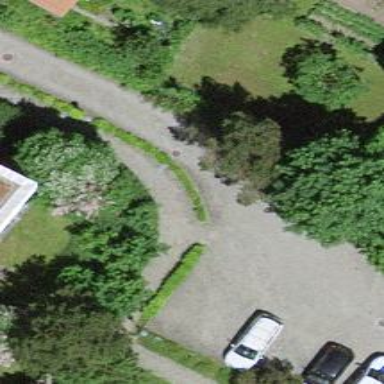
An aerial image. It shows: Driveway leading to service road.